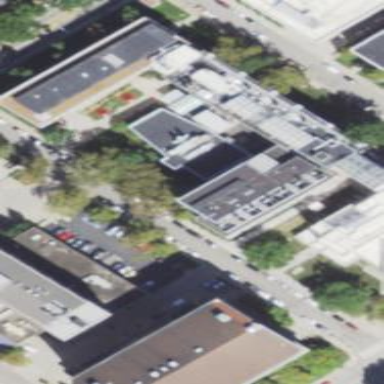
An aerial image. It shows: University building with flat roof.